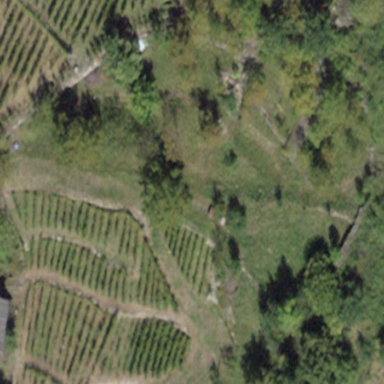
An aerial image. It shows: Vineyard growing grapes.